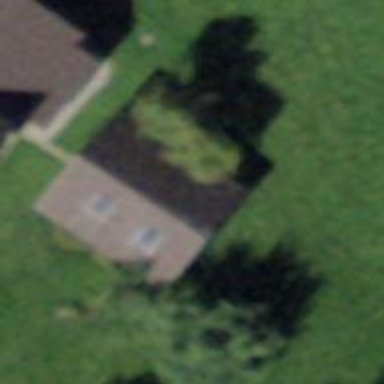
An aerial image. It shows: Shed building.